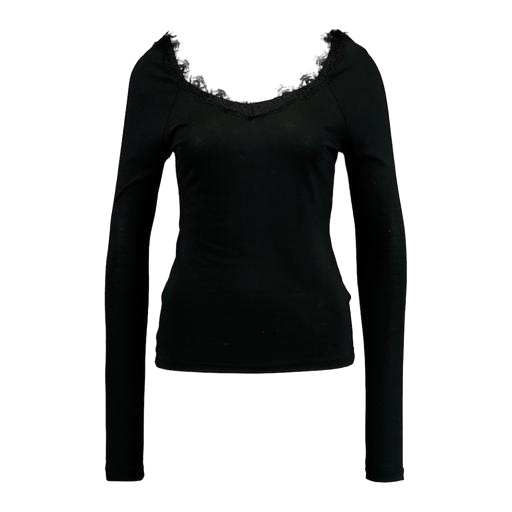
long-sleeve t-shirt only macy, black eliza long-sleeved top, black long-sleeved jersey top, white background